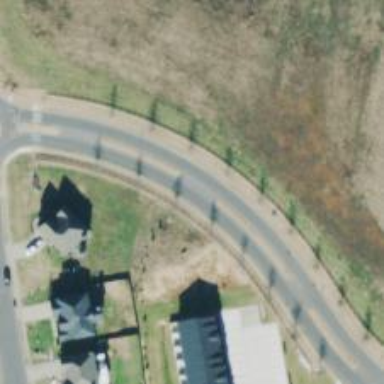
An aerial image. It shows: Residential road.